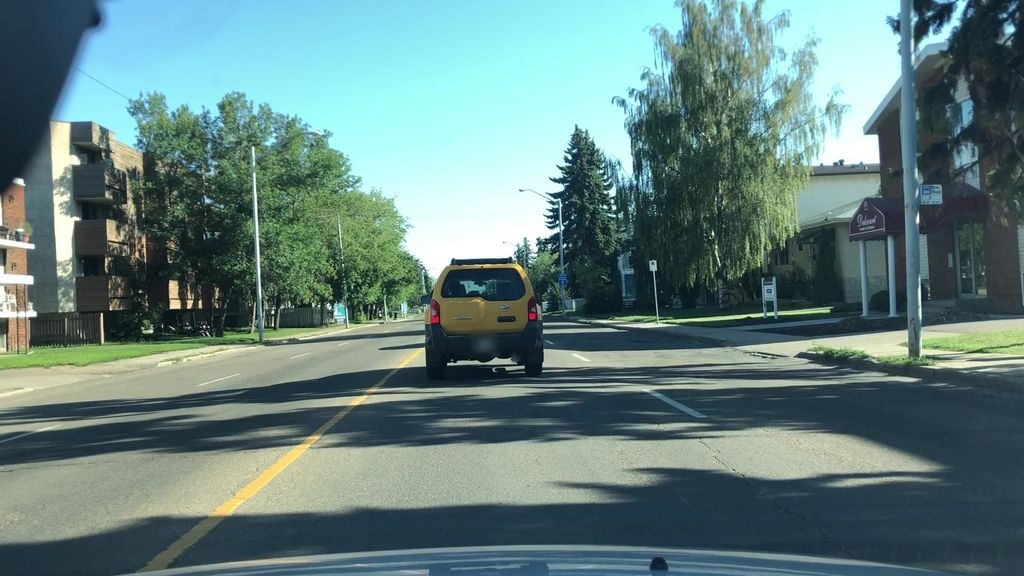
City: edmonton